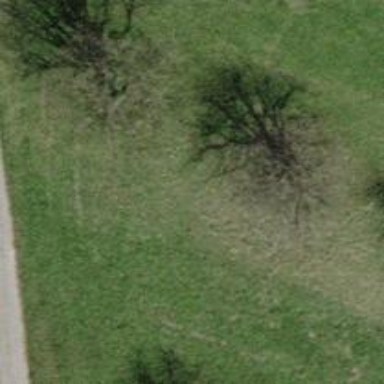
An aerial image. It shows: Single tag "natural: tree."